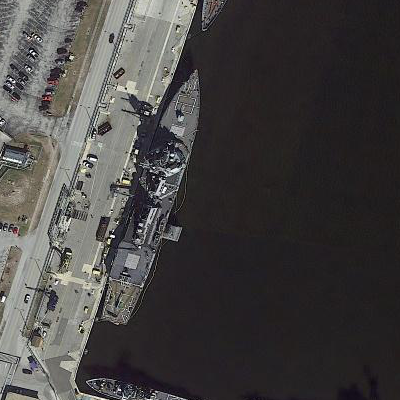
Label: destroyer